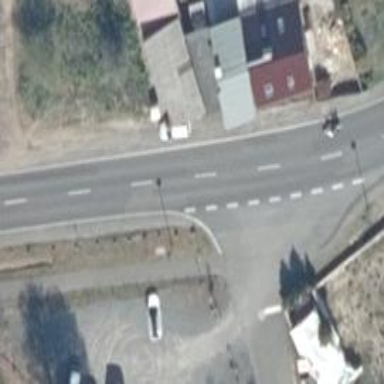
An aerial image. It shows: Emergency access point on the road.